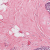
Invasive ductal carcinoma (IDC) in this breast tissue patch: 0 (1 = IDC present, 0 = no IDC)